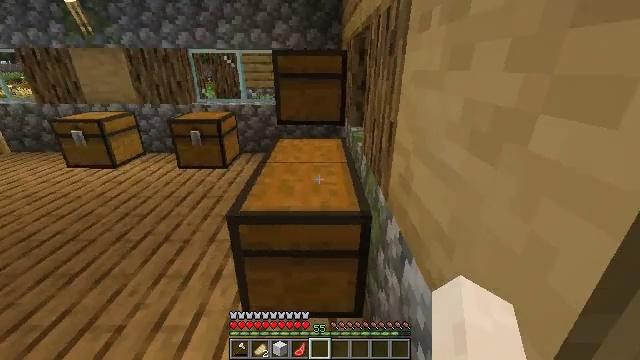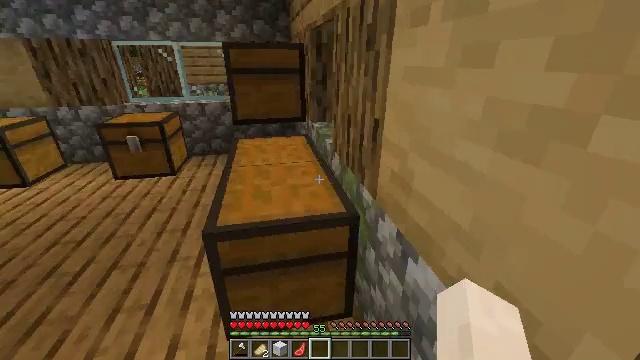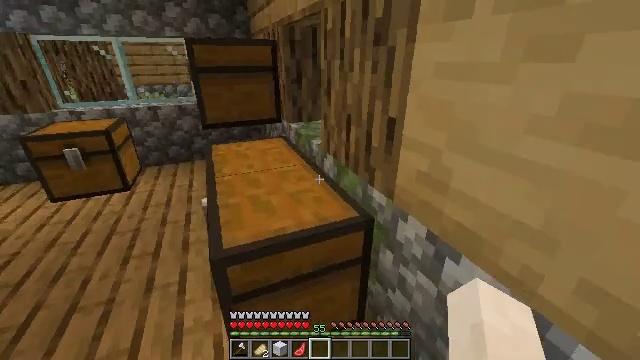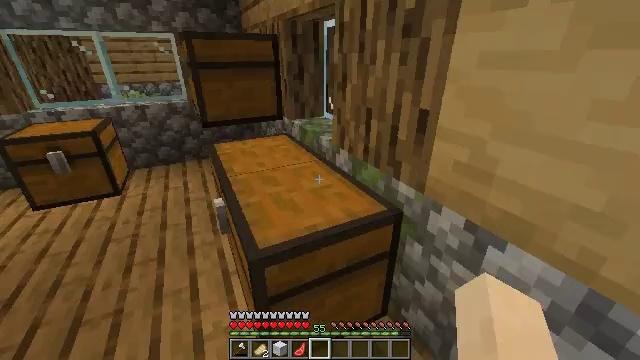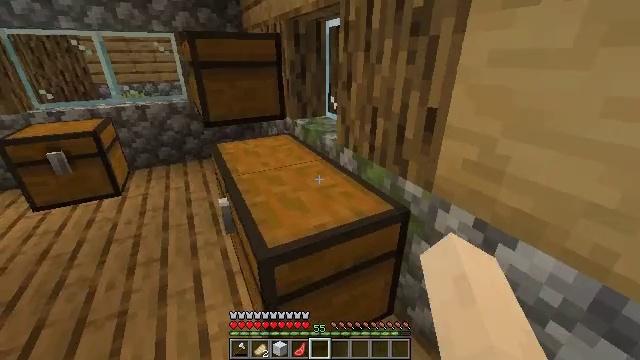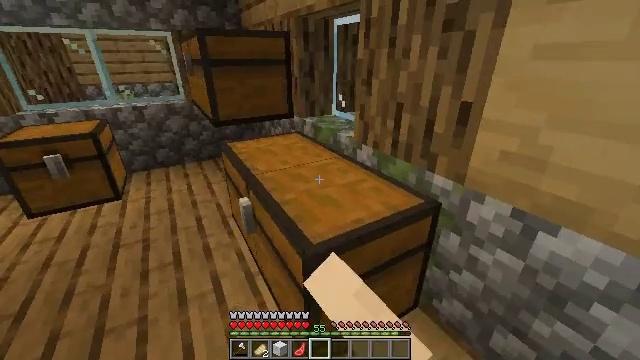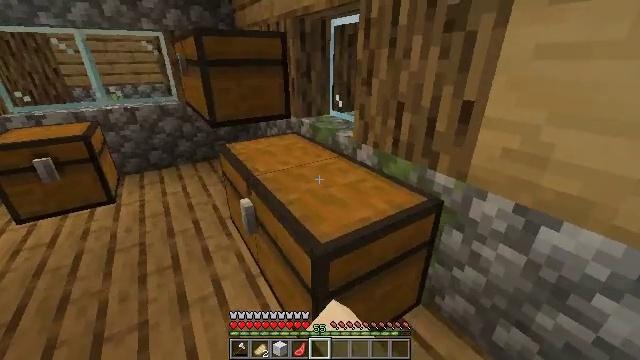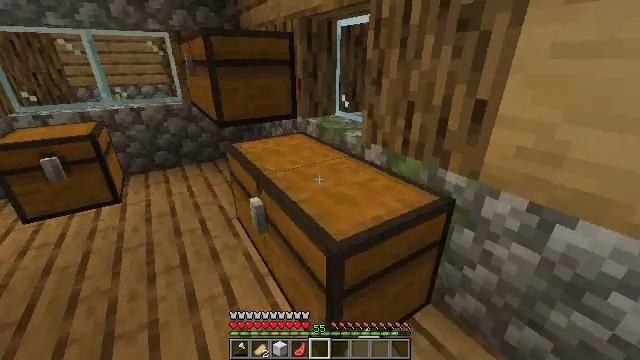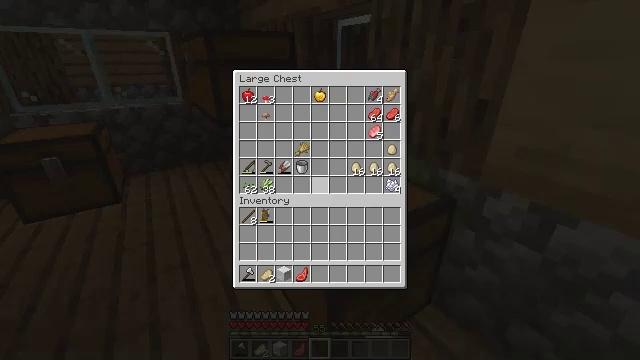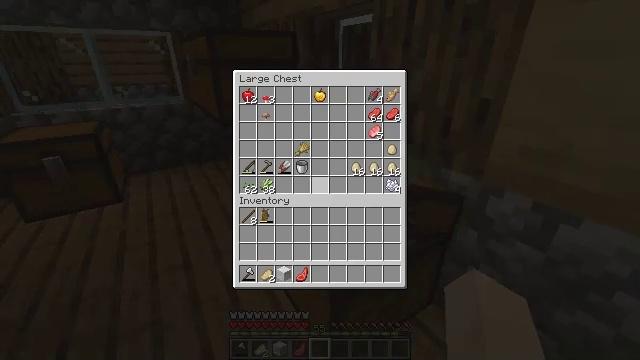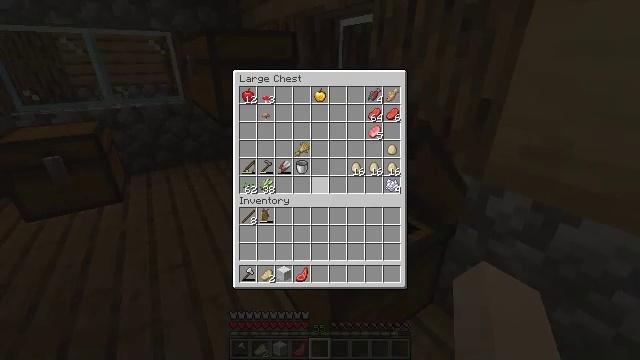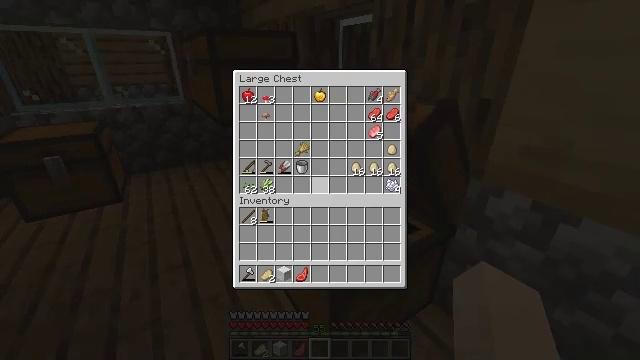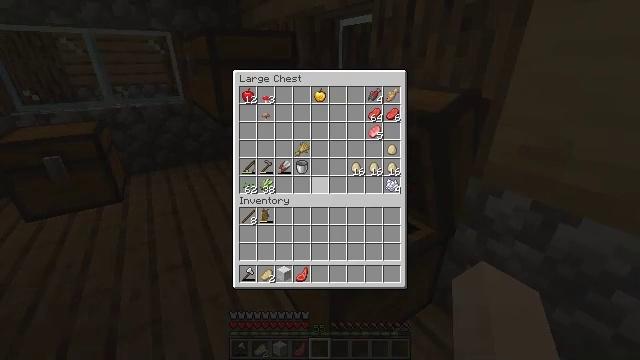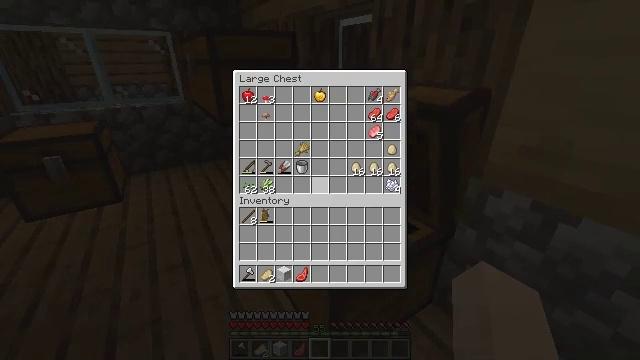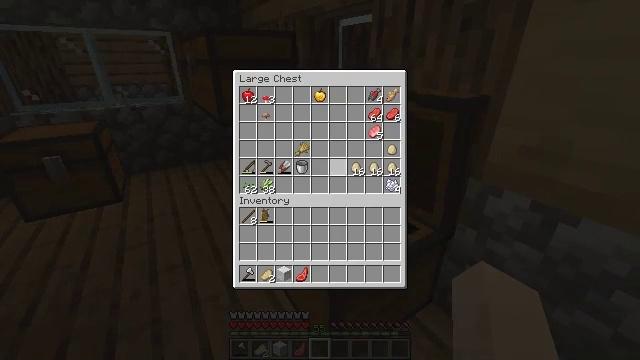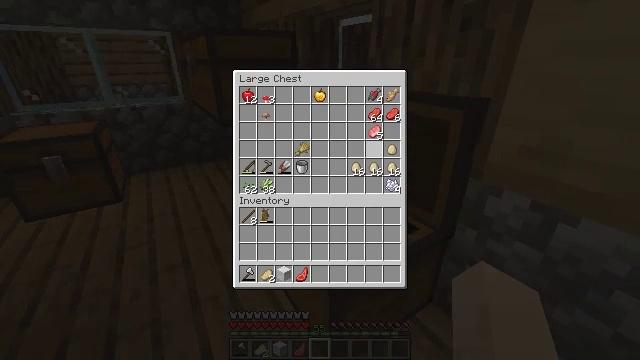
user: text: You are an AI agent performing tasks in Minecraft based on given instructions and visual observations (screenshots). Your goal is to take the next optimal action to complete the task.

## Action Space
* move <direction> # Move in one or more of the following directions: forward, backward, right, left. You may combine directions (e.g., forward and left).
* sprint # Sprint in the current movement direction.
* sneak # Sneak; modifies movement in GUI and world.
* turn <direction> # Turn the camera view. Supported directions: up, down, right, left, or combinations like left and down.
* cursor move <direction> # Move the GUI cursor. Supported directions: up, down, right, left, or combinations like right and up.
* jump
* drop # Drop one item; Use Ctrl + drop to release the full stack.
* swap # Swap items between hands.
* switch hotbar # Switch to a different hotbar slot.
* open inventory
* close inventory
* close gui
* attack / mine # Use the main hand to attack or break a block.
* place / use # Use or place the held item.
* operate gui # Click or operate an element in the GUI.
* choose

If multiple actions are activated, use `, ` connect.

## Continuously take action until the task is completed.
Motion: motion action
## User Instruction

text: Craft shears.
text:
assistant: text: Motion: move forward and move left, turn right and down
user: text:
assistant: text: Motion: move left, turn right
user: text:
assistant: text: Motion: move left, turn right, use / place
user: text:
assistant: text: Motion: move left, use / place
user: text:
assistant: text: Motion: turn right, use / place
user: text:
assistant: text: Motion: turn right, use / place
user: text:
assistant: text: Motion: no_op
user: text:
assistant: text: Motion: open gui
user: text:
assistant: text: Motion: no_op
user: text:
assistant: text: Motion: no_op
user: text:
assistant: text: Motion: no_op
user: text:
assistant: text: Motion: cursor move left
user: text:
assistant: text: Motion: no_op
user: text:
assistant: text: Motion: cursor move right and up
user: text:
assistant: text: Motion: cursor move right and up
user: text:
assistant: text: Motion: no_op
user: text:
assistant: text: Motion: no_op
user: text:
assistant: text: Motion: no_op
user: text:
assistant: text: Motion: no_op
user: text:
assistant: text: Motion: no_op
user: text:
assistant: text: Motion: cursor move up
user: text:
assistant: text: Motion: no_op
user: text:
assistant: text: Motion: no_op
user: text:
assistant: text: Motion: no_op
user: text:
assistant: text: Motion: no_op
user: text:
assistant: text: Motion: no_op
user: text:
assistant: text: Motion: no_op
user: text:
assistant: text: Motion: no_op
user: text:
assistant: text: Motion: no_op
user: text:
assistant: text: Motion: no_op